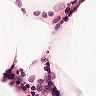
Metastatic tissue present: no